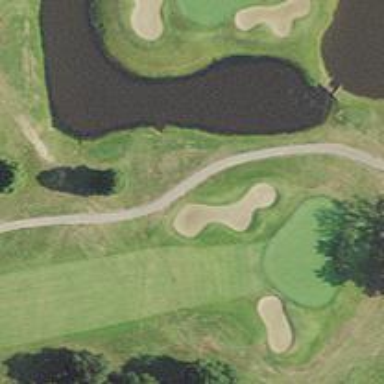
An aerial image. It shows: Path for golf carts.